Current action and preconditions to check: trajectory_clear

Your task: For each precondition in the list above, predict whether it will hold at this action.

Consider the current scene as observed from the mobile robot's camera, and analyze the predicted future states of all dynamic agents (e.g., people, animals, vehicles, or any moving entities) within the NEXT SECOND.

IMPORTANT: Only answer "very likely" if you are absolutely certain—based on strong, clear evidence—that a dynamic agent will violate the precondition in the predicted future state. Do NOT answer "very likely" for unlikely, ambiguous, or low-probability risks.

Ask yourself for each precondition: Is there a high probability, with clear and convincing evidence, that the predicted future states of any dynamic agent will interfere with the predicted future state of the currently executing action within the NEXT SECOND, causing that precondition to fail?

Assess the risk level based on these predictions. Use "likely" or "very likely" if motions create a clear risk of interference.

Use "neutral" or "improbable" if agents are nearby but their predicted paths are clearly diverging or non-conflicting.

Failure Risk Categories: "very improbable", "improbable", "neutral", "likely", "very likely"

Answer Format: Output ONLY the probability_of_failure value from these categories: "very improbable", "improbable", "neutral", "likely", "very likely"

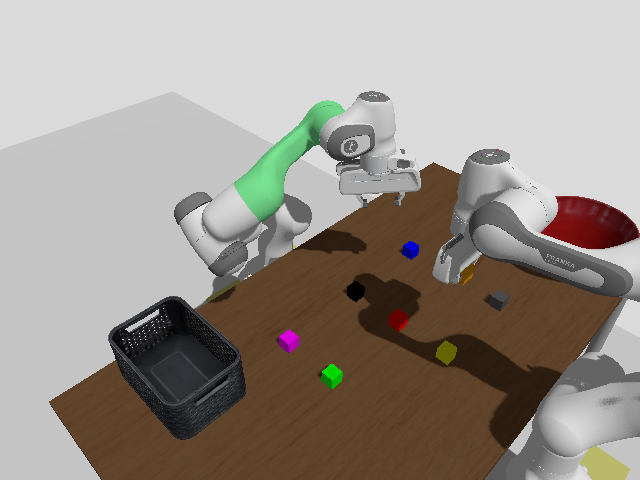

Answer: improbable